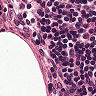
Metastatic tissue present: no